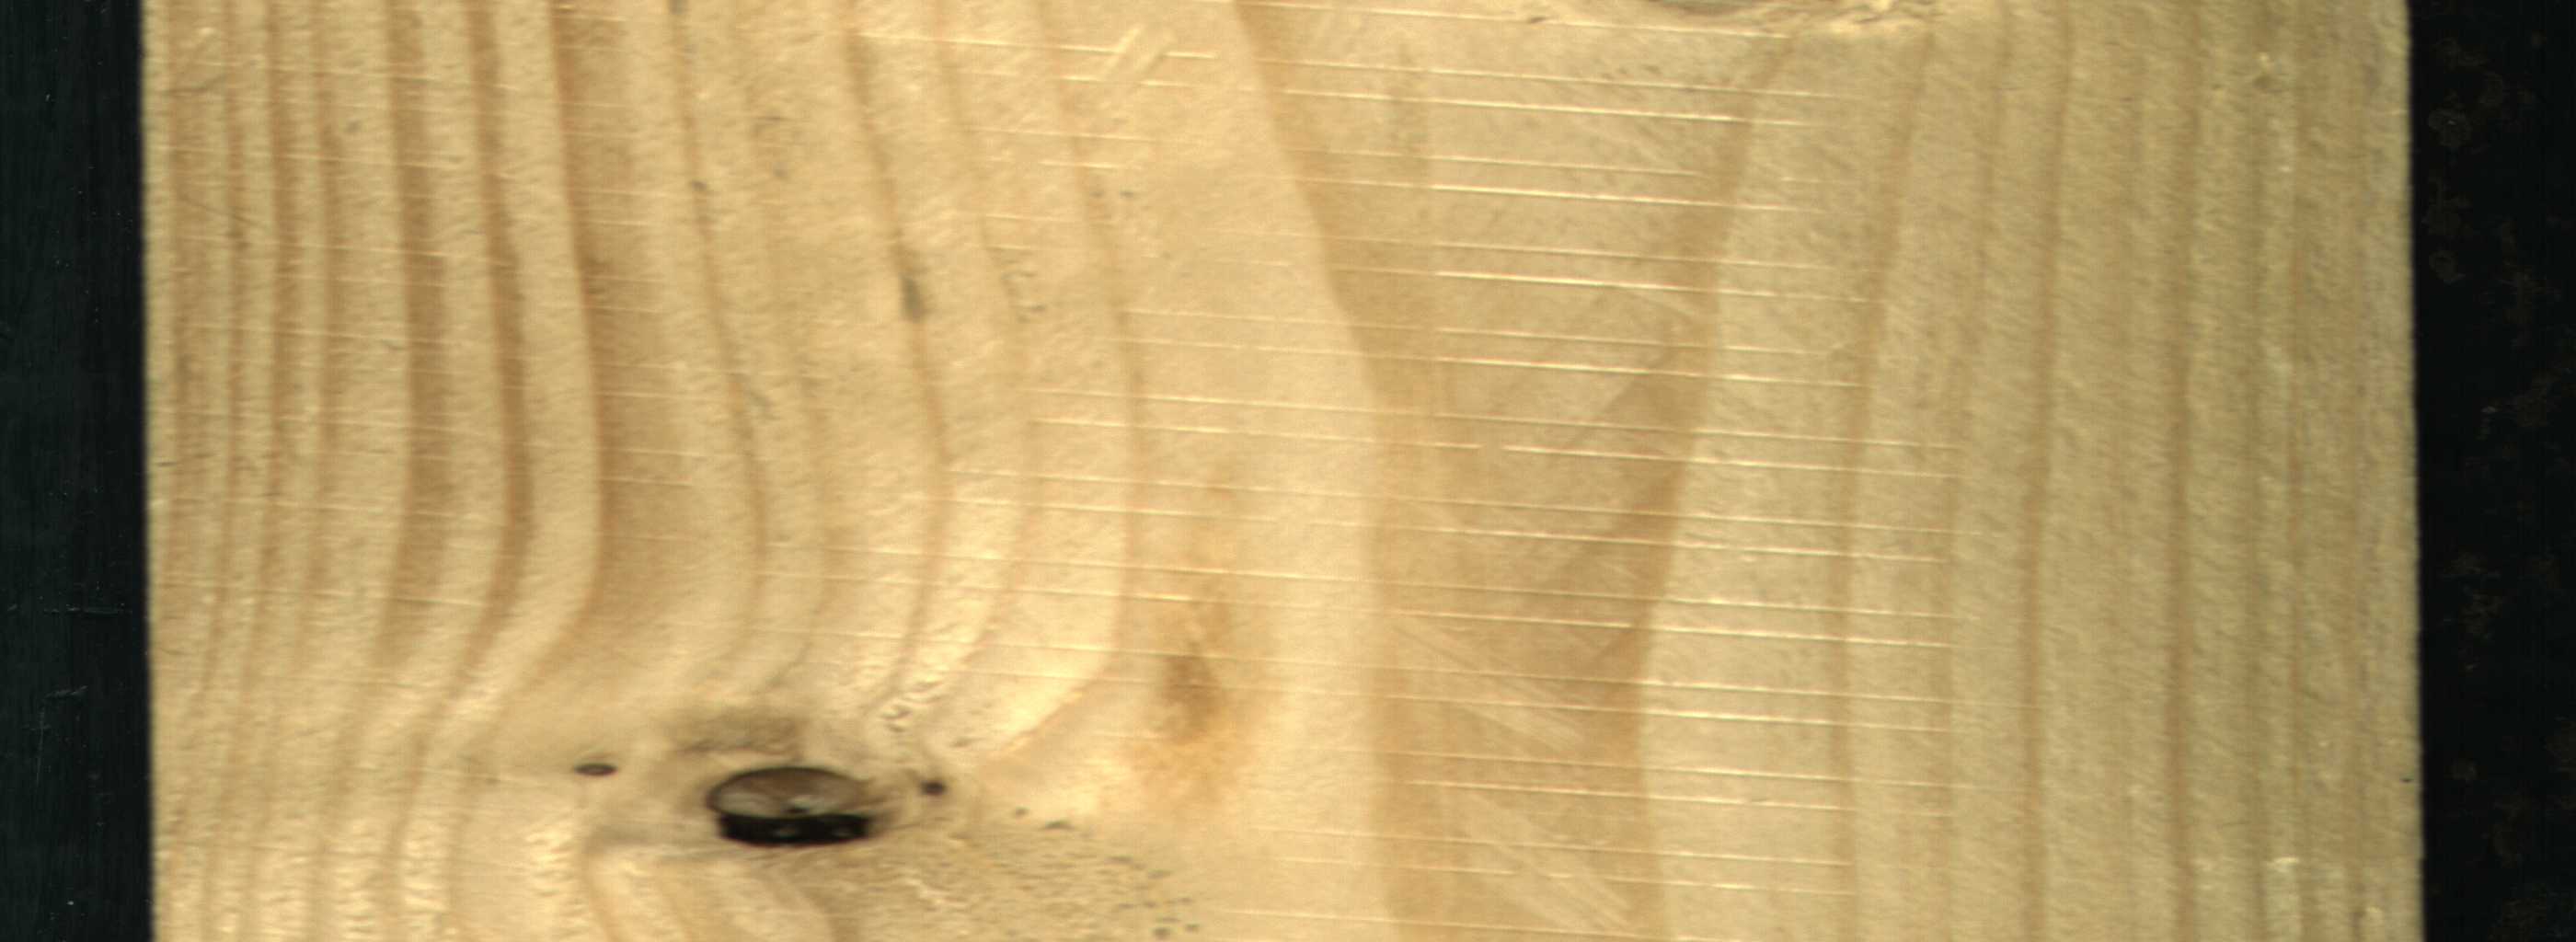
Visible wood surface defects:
Dead_Knot
Live_Knot